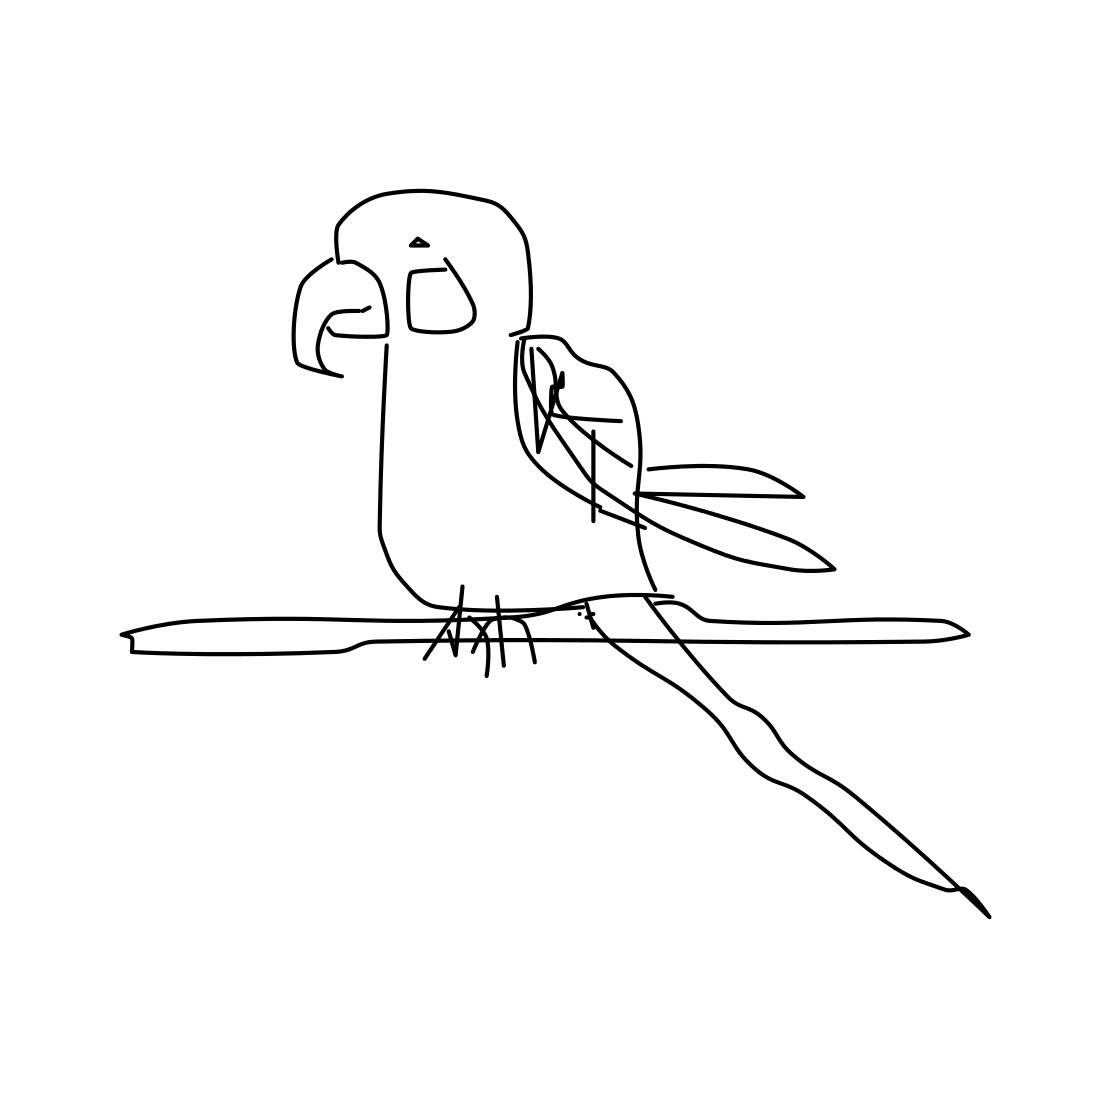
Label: parrot